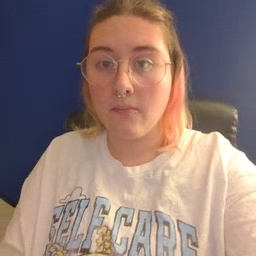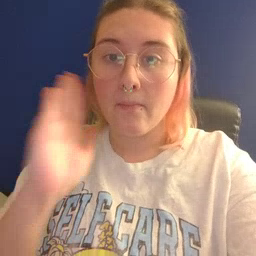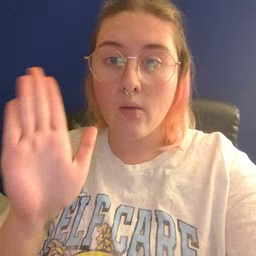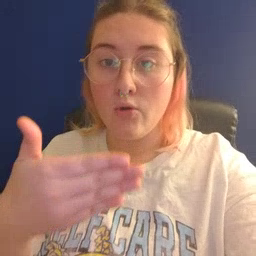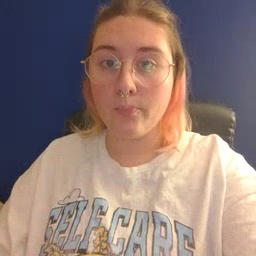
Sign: bedroom